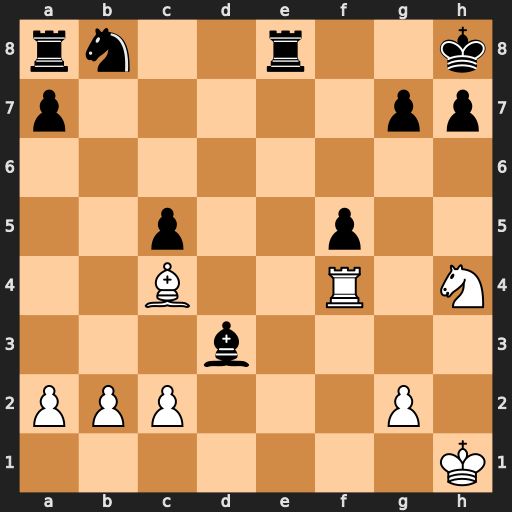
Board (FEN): rn2r2k/p5pp/8/2p2p2/2B2R1N/3b4/PPP3P1/7K
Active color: w
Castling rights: -
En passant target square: -
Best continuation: Ng6+ hxg6 Rh4#